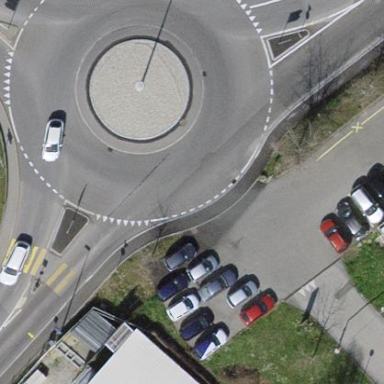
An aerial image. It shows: Tertiary road that leads to roundabout.